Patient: sex F, age 46
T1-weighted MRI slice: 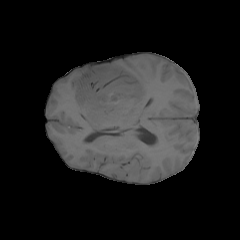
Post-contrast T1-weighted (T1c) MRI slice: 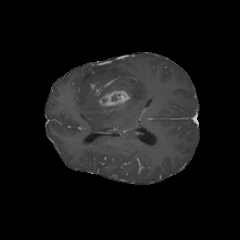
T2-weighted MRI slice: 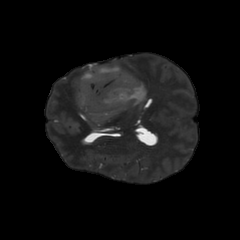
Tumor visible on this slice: yes
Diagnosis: Glioblastoma, IDH-wildtype
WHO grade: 4